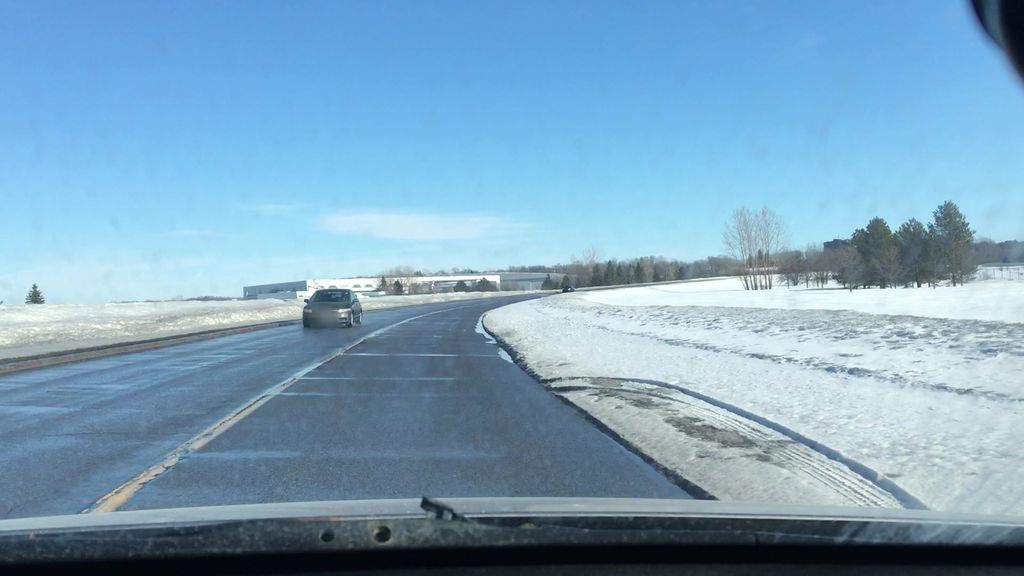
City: ottawa-gatineau